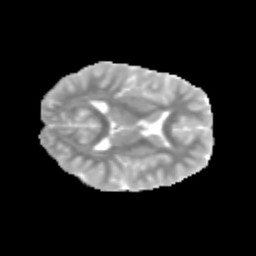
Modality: MD
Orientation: axial
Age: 10
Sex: female
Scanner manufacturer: siemens
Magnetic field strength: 3 T
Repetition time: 3.8 s
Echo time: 0.07 s